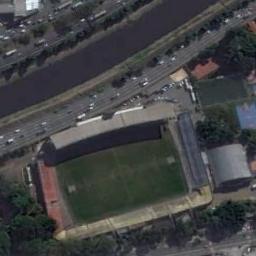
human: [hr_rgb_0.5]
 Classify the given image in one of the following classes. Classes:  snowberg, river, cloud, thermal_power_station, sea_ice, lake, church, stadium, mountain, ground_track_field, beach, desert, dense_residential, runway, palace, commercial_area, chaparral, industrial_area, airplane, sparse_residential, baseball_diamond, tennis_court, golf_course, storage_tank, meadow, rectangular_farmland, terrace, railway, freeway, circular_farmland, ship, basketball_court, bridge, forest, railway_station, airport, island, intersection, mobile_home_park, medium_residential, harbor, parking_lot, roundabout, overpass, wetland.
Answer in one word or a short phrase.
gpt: stadium